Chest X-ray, AP view. Patient: 28 years old, sex M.
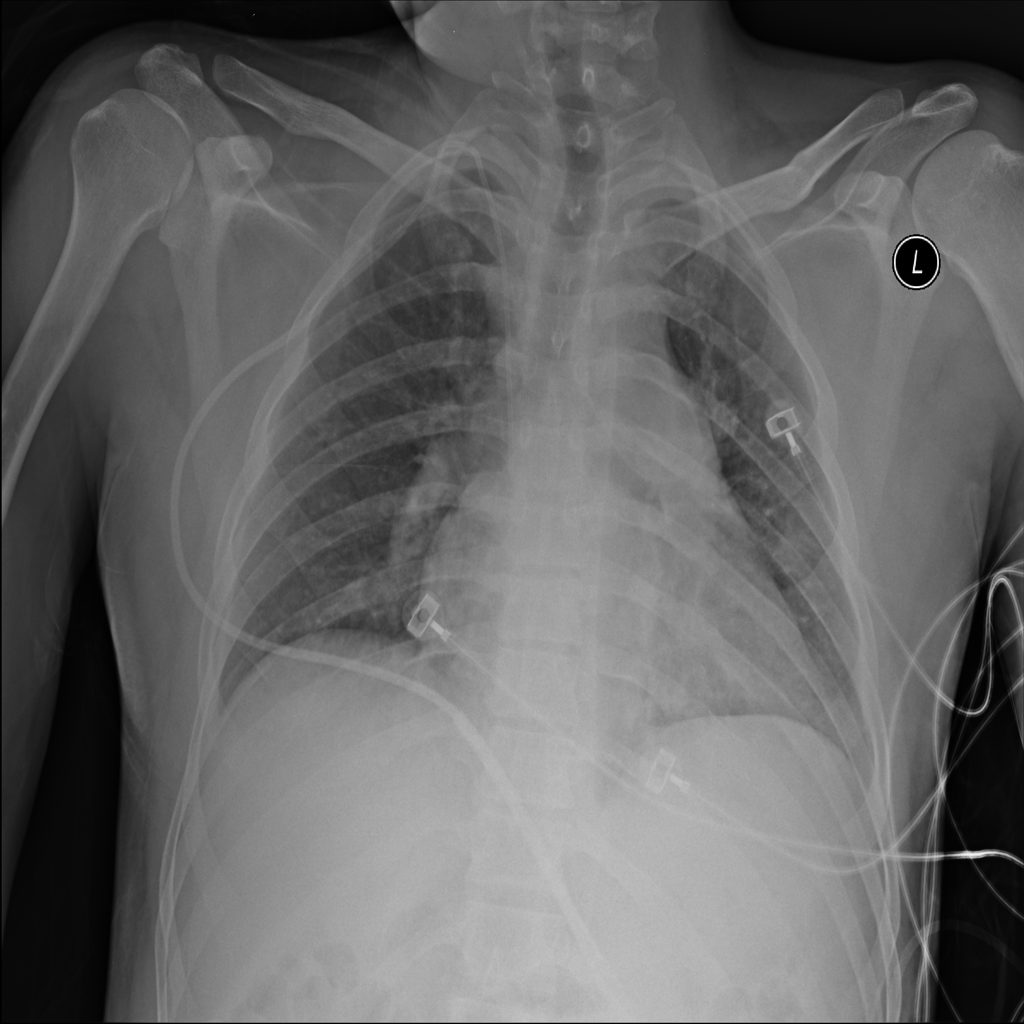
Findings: No Finding